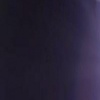
Label: space